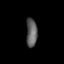
Tissue: prostate
Cell type: T cells
Senescence score: 0.7921
Nuclear area (px): 310
Mean DAPI intensity: 94.277